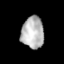
Tissue: lung
Cell type: Epithelial cells
Senescence score: 0.2244
Nuclear area (px): 703
Mean DAPI intensity: 182.816